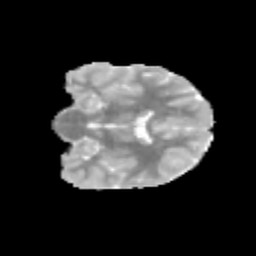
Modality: MD
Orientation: coronal
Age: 11
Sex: female
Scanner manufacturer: siemens
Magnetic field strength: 3 T
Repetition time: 3.8 s
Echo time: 0.07 s